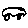
Label: car